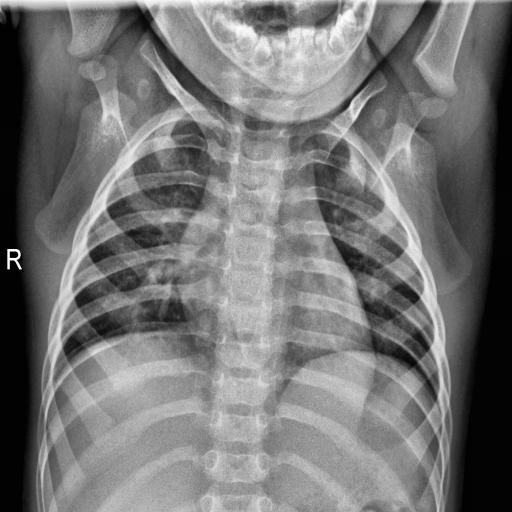
Finding: NORMAL